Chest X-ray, PA view. Patient: 43 years old, sex M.
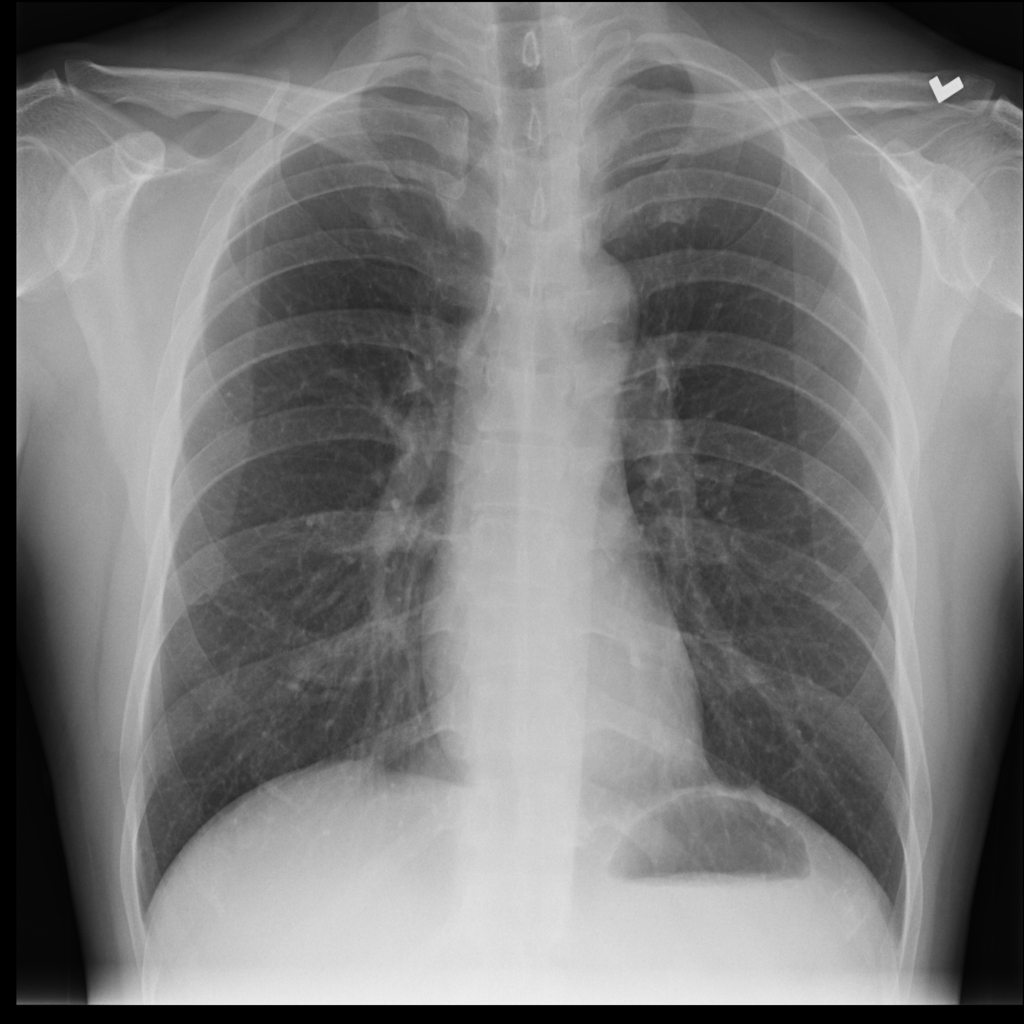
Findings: Infiltration